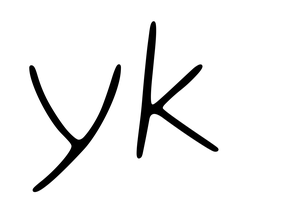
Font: Gluten_Thin